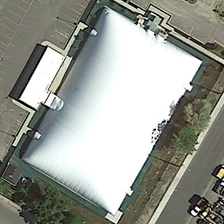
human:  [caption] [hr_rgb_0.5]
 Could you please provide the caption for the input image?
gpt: an empty parking lot is near a white rectangle center building with several green trees .

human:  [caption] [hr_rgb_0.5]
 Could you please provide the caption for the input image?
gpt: an empty parking lot is near a white rectangle center building with several green trees .

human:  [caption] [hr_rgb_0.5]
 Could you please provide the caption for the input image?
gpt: an empty parking lot is near a white rectangle center building with several green trees .

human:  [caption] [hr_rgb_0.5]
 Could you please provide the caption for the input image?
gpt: an empty parking lot is near a white rectangle center building with several green trees .

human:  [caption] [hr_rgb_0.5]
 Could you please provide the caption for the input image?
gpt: an empty parking lot is near a white rectangle center building with several green trees .